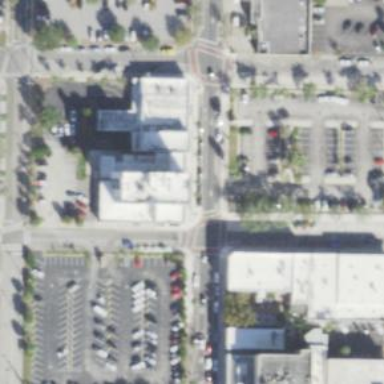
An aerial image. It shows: Sidewalk.